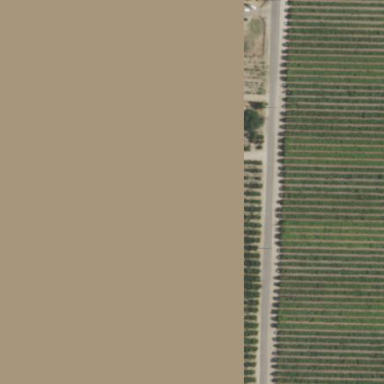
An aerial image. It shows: Orchard.